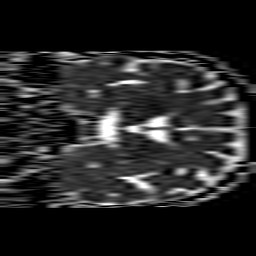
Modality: ADC
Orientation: coronal
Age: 50
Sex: male
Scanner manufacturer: philips
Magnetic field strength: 1.5 T
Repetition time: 3.887 s
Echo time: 0.09873 s